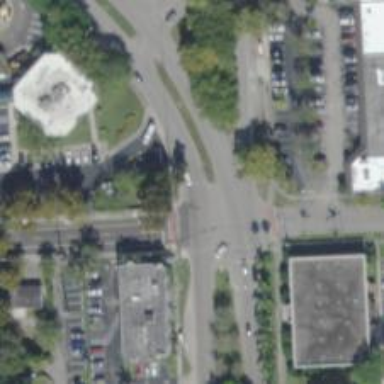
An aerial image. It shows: Marked crossing on the road.